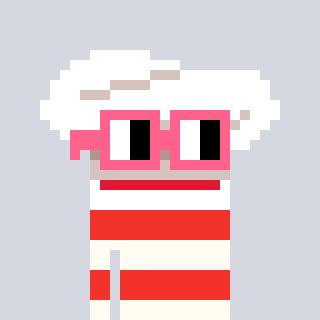
a pixel art character with square pink glasses, a chef hat-shaped head and a grayscale-colored body on a cool background